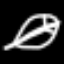
Label: leaf